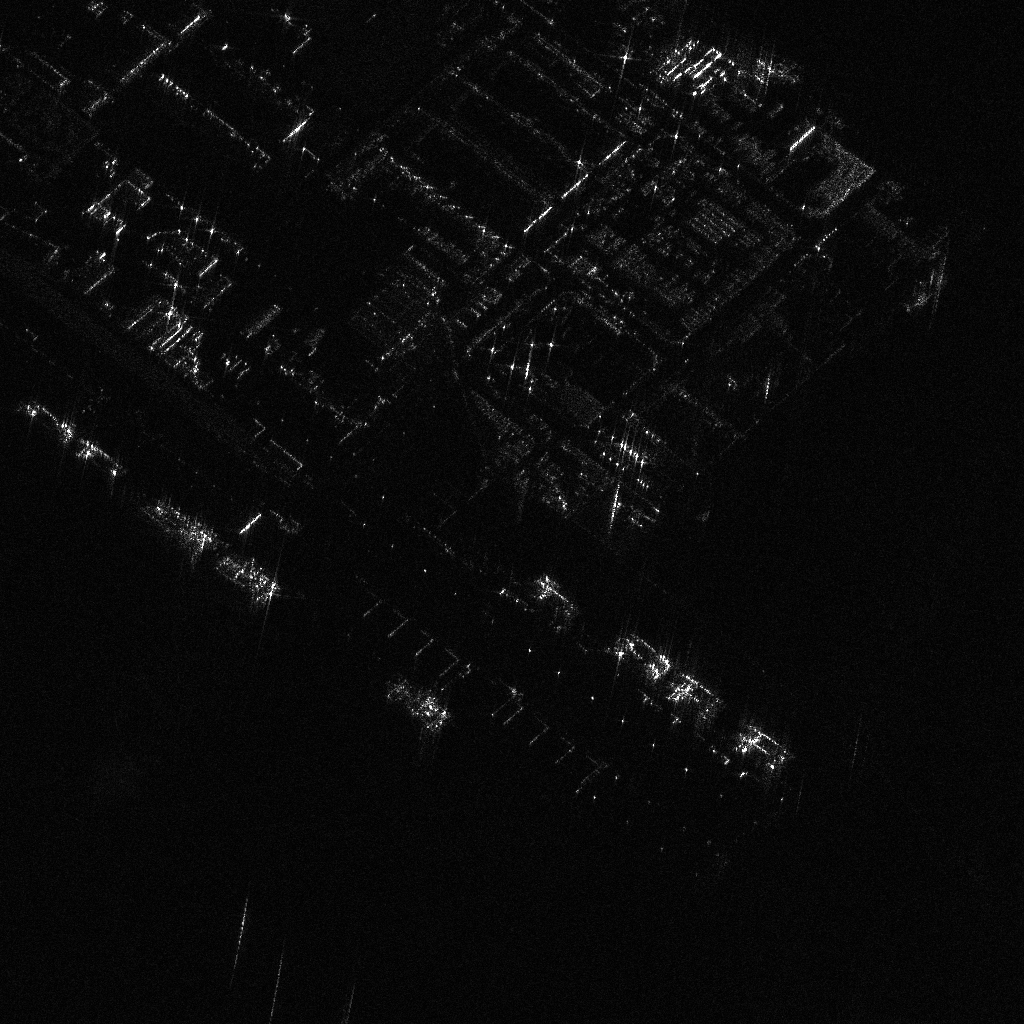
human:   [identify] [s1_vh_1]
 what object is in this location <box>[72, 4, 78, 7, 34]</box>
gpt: <ref>1 large container at the top right</ref>